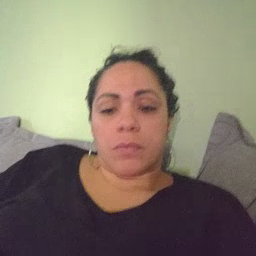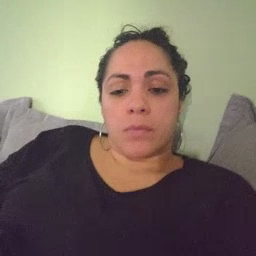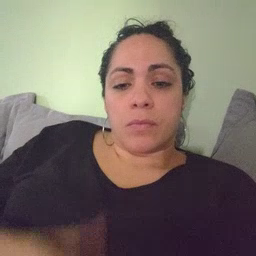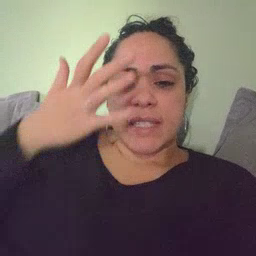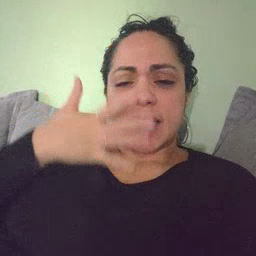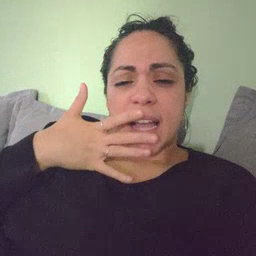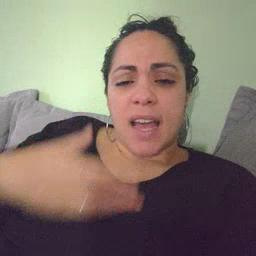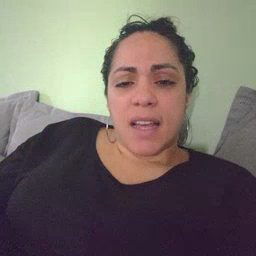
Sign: sad